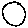
Label: moon